Question: I'm trying to create a mailing system (something similar to gmail), but that will serve as a private messaging system. Unfortunately (for me), I got stuck at writing a query that will display the name of the recipient of the message in the listview.
Here is the database schema for mailing system:

I believe that the schema is pretty much clear, but let me briefly explain each table. MailState table has data about mail location (Inbox, Sent, Trash) of the each mail of some user. MailStatus has only two states: "Read" or "New". It is obvious what mail table has.
What I've been trying for the last couple of hours is to display messages in the "Sent" mailbox for the specific user and I've almost made it. The problem is that I can't get my query to display correct User.DisplayName whenever I check whose mailbox this is (determined by the id of the logged in user).
Here is the code I've been using:
'''
var _messages = from m in db.MailState
select m;
if (mailboxType == "Inbox")
{
var mailbox = from m in _messages
where m.idUser == idUser
where m.Mail.idSender != idUser
where m.MailLocation.Name == mailboxType
select new { m.idMail, m.Mail.User.DisplayName, m.Mail.DateSent, m.Mail.Subject };
lvMailbox.DataSource = mailbox;
}
else if (mailboxType == "Sent")
{
var mailbox = from m in db.MailState
where m.MailLocation.Name == mailboxType
select new { m.Mail.idSender, m.idMail, m.Mail.DateSent, m.Mail.Subject, m.User.DisplayName };
//mailbox = mailbox.Where(m => m.idSender == idUser);
lvMailbox.DataSource = mailbox;
}
else
{
//NOTHING YET
}
lvMailbox.DataBind();
'''
Inbox is working correctly, but "Sent" mailbox is displaying the name of the logged in user instead of displaying recipient's name. What bothers me the most is that it displays everything correctly if I'm my query doesn't contain where clause for the logged in user. That's why I need some help.
P.S. Any other suggestions (regarding code, database, etc) are welcome!
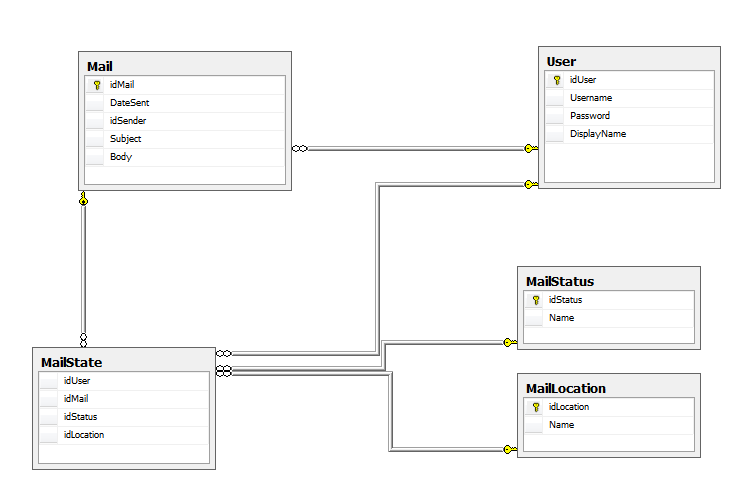
Answer: In situations where there are two paths to the "User" table queries can get very confusing and lead to results like you have with the:
> "Sent" mailbox is displaying the name of the logged in user instead of
displaying recipient's name.
One of the things that I try to do before doing multiple queries is to try flatten out the query's source data to make my queries more succinct. Something like this:
'''
var messages =
from ms in db.MailState
select new
{
idMail = ms.idMail,
Subject = ms.Mail.Subject,
DateSent = ms.Mail.DateSent,
Location = ms.MailLocation.Name,
Sender_idUser = ms.Mail.idSender,
Sender_DisplayName = ms.Mail.User.DisplayName,
Recipient_idUser = ms.idUser,
Recipient_DisplayName = ms.User.DisplayName,
};
'''
Now, given this, your existing queries would look like this:
'''
/* Inbox */
var mailbox =
from m in messages
where m.Recipient_idUser == idUser
where m.Sender_idUser != idUser
where m.Location == mailboxType
select new
{
m.idMail,
m.Sender_DisplayName,
m.DateSent,
m.Subject
};
/* Sent */
var mailbox =
from m in messages
where m.Location == mailboxType
select new
{
m.Sender_idUser,
m.idMail,
m.DateSent,
m.Subject,
m.Recipient_DisplayName
};
'''
These should be a little easier to read and reason about.
So from here I tried to imagine the records required to represent the sending and receiving of email.
Let's say we have three users Anne, Bill, and Ben. If Anne sends an email to both Bill and Ben my 'messages' query above would have to return three records - one for the "Sent Items" in Anne's mailbox & one each for the Bill & Ben's "Inbox".
What this tells me is that the data available from the current database structure doesn't have the information required to determine who the recipients are for an item in a user's "Sent Items" folder. In fact, it highlights a naming issue with the "Recipient_*" fields.
Here's a better 'messages' query to start off the queries:
'''
var messages =
from m in db.Mail
select new
{
idMail = m.idMail,
Subject = m.Subject,
DateSent = m.DateSent,
Sender = new
{
idUser = m.idSender,
DisplayName = m.User.DisplayName,
},
Locations =
from ms in db.MailState
where ms.idMail == m.idMail
select new
{
Location = ms.MailLocation.Name,
idUser = ms.idUser,
DisplayName = ms.User.DisplayName,
},
Recipients =
from ms in db.MailState
where ms.idMail == m.idMail
where ms.idUser != m.idSender
select new
{
idUser = ms.idUser,
DisplayName = ms.User.DisplayName,
},
};
'''
Using this as the base query, your existing queries can now look like this:
'''
/* Inbox */
var mailbox =
from m in messages
from r in m.Recipients
where r.idUser == idUser
select new
{
m.idMail,
r.DisplayName,
m.DateSent,
m.Subject
};
/* Sent */
var mailbox =
from m in messages
where m.Sender.idUser == idUser
select new
{
m.Sender.idUser,
m.idMail,
m.DateSent,
m.Subject,
Recipients =
from r in m.Recipients
select r.DisplayName,
};
'''
These queries are quite a bit simpler and should be very easy to reason that they are correct or not.
There's no need to filter on the 'MailLocation' field either as this is information is now captured in the query itself.
The only thing that you'll need to do is flatten the 'Recipients' field into a single string for data bindings as this is a collection of recipient display names and not just a single string.
I hope that this helps.